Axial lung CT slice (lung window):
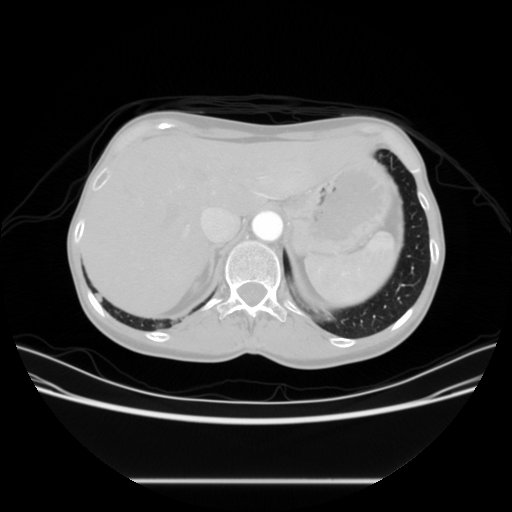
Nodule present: yes
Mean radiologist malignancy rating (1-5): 2